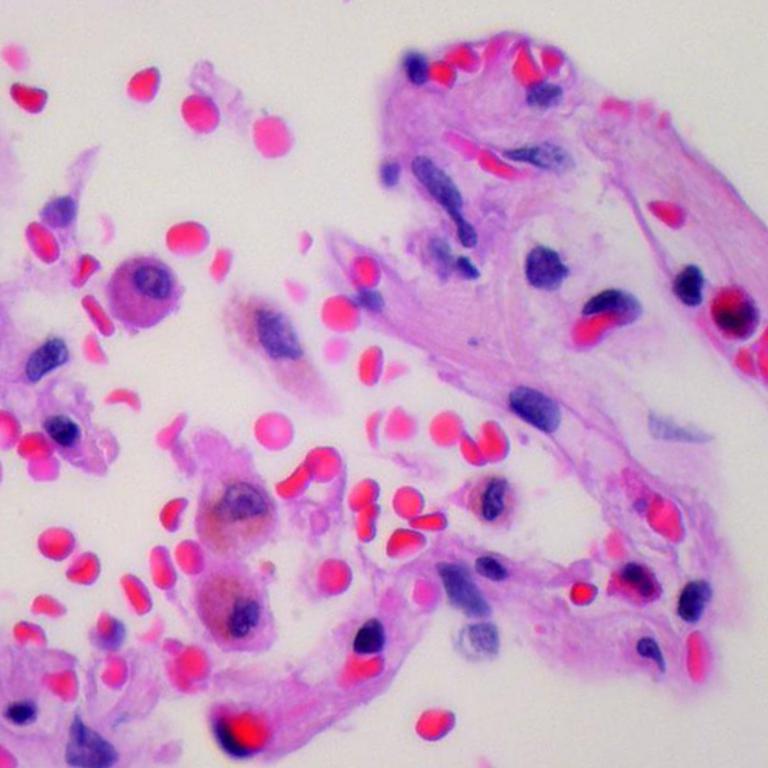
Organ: lung
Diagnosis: benign